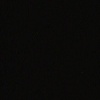
Label: space